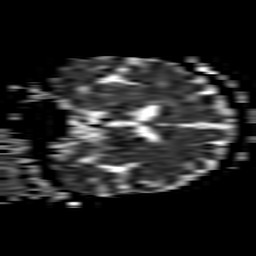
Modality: ADC
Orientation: coronal
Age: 65
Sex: male
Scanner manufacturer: philips
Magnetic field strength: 1.5 T
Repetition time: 3.406 s
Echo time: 0.06922 s